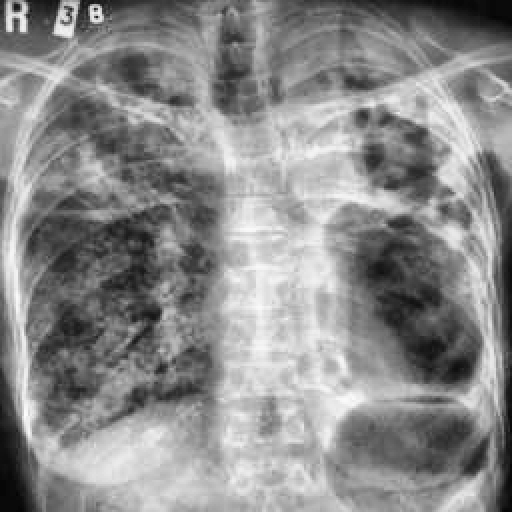
Finding: TUBERCULOSIS